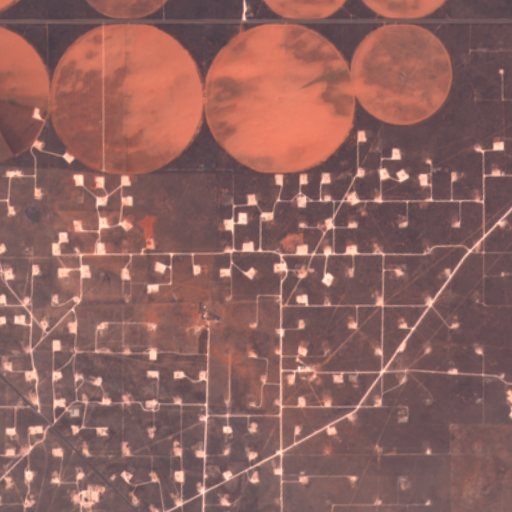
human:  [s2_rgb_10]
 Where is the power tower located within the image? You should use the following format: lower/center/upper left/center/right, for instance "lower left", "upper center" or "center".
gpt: The power tower is located in the lower left of the image.
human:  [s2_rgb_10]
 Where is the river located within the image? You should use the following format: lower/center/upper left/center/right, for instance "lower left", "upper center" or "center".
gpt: The river is located in the upper right of the image.
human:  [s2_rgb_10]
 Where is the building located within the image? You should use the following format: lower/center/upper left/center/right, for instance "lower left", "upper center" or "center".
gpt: The building is located in the lower center of the image.
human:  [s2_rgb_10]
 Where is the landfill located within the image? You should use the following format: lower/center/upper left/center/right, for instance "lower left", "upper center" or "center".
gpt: There is no landfill in the image.